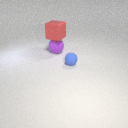
small blue rubber sphere in front of large purple rubber sphere